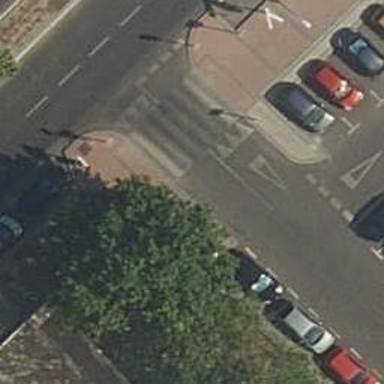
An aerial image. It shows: Uncontrolled zebra crossing with table for traffic calming.